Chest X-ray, AP view. Patient: 61 years old, sex M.
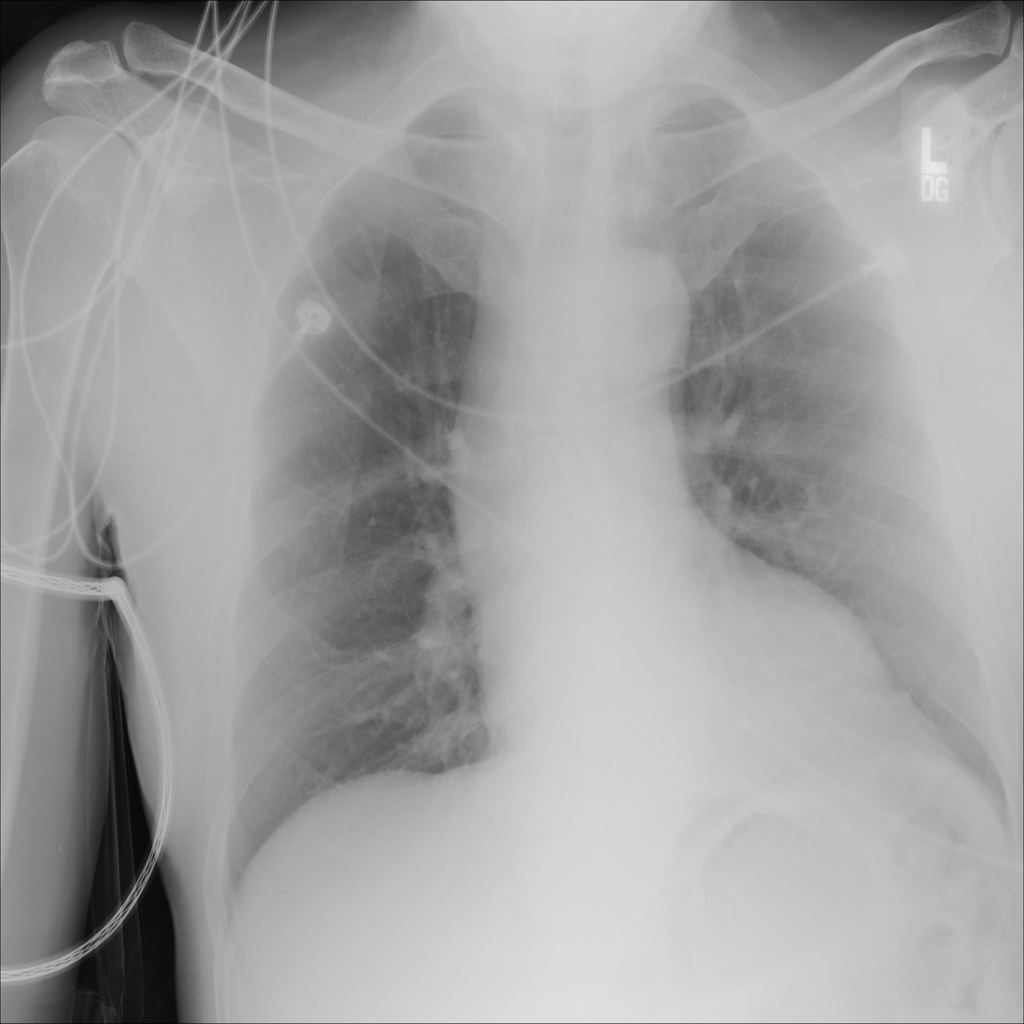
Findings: No Finding